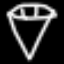
Label: diamond